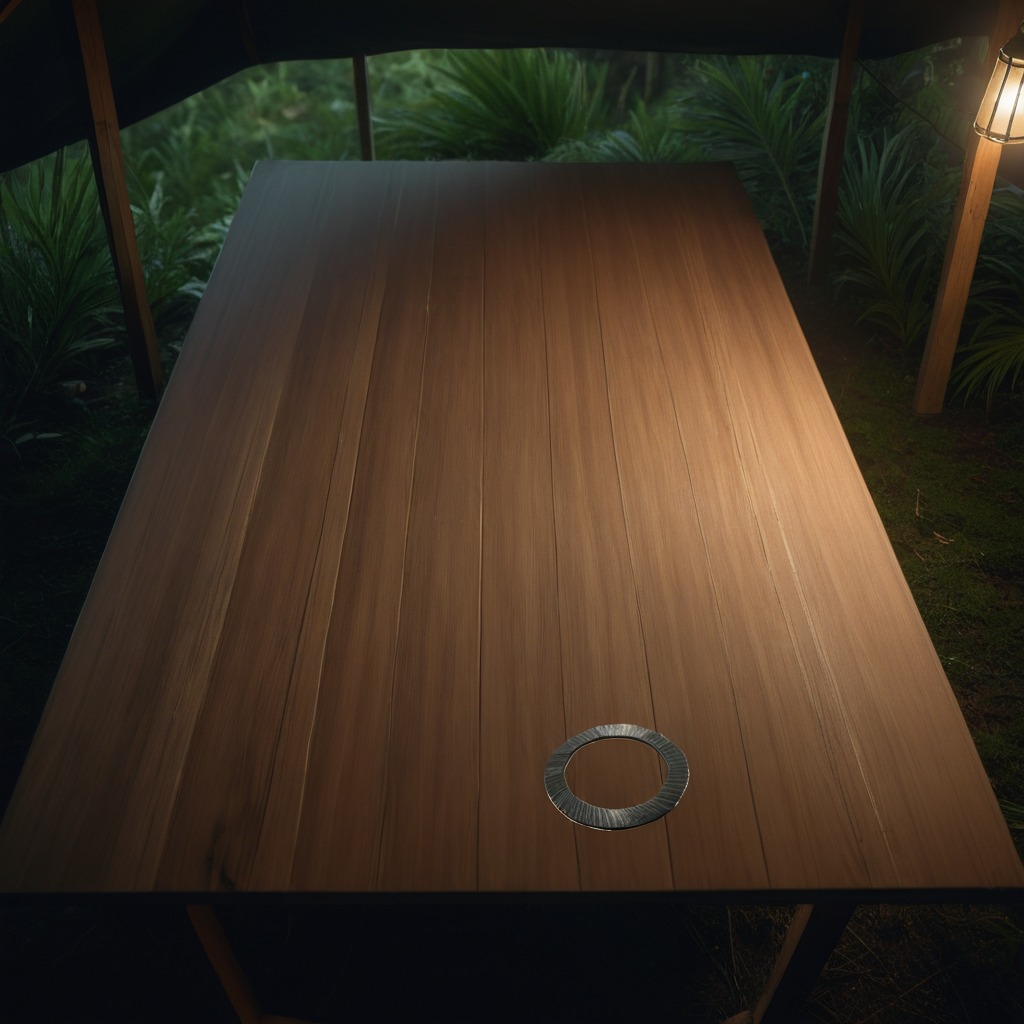
A flat metal washer is lying on the wooden table inside a jungle field workshop tent at night.